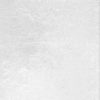
Label: dusty